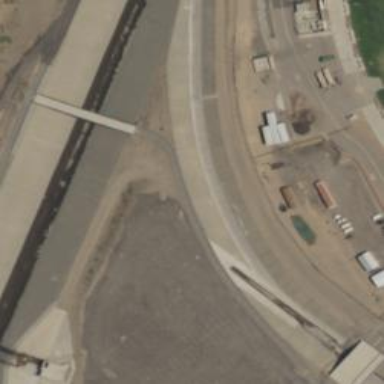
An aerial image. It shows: Culvert tunnel.